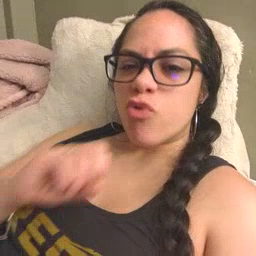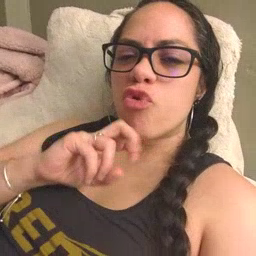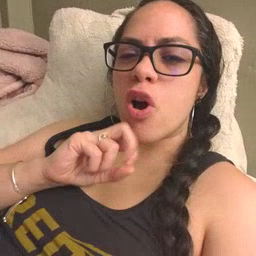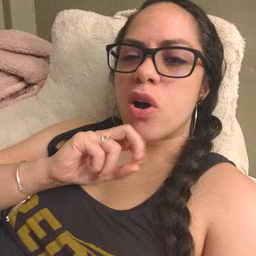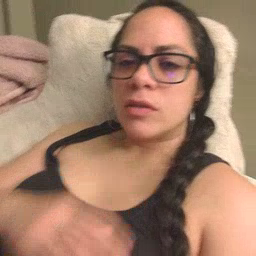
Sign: frog